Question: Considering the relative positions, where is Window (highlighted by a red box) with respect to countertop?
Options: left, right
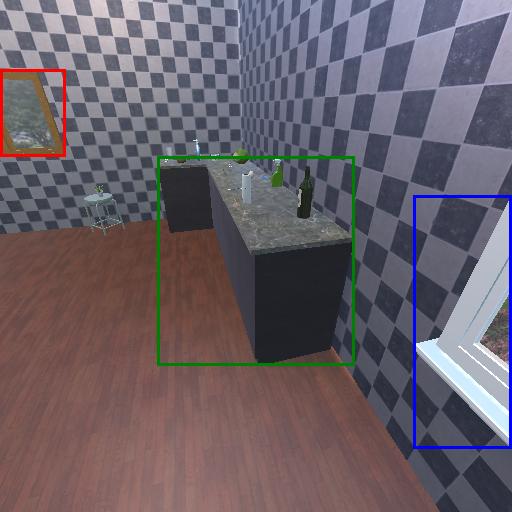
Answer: left